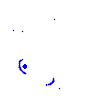
Particle: kaon